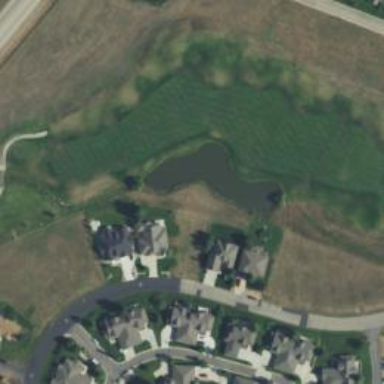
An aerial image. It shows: Golf tee on grassy land.